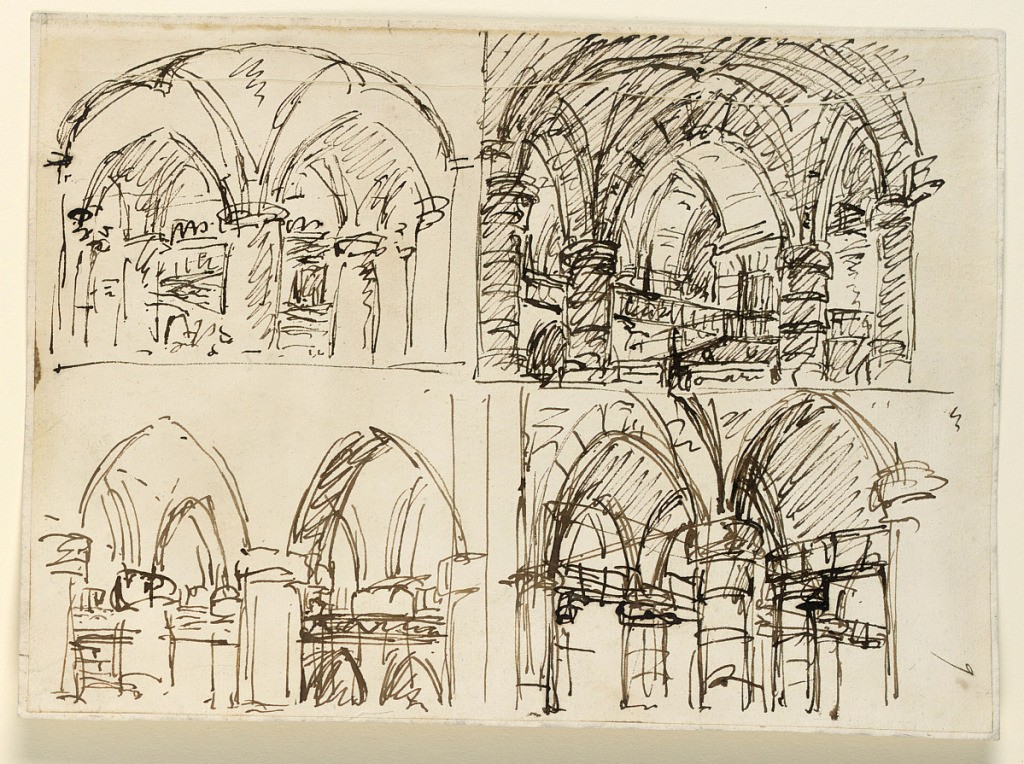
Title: Stage Design: Details of Gothic Interiors
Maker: Giuseppe Barberi, Italian, 1746–1809
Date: early 19th century
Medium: Pen and brown ink on lined off-white laid paper
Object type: Drawing
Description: Four drawings showing architectural details of Gothic interiors, roughly sketched.